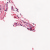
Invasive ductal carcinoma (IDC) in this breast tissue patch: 1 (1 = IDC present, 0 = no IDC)